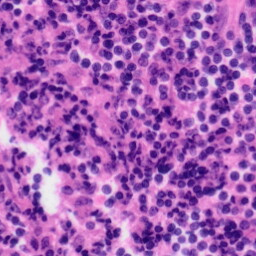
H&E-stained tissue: Tonsil